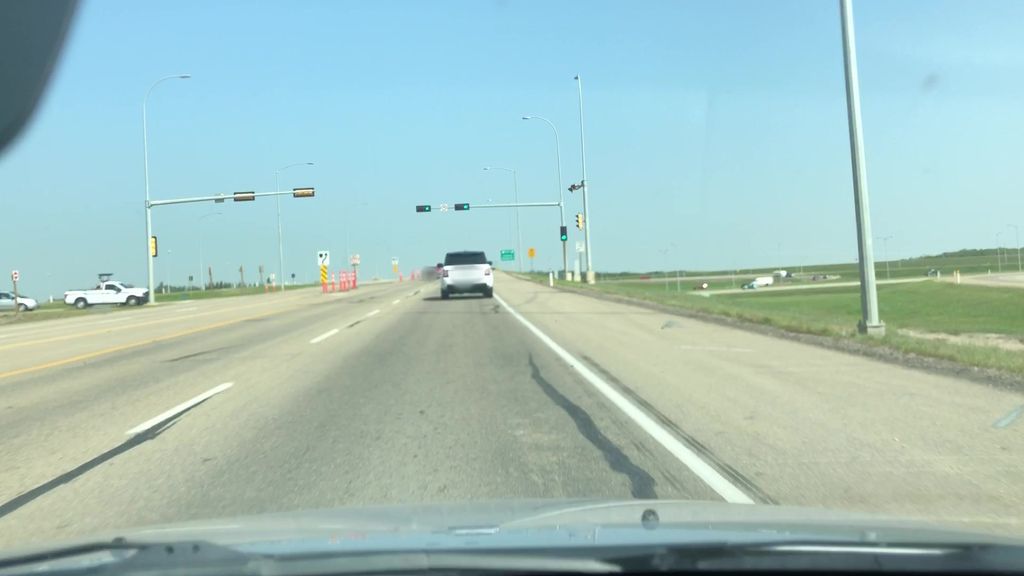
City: edmonton